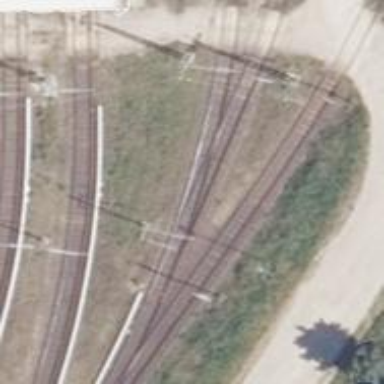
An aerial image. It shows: Railway switch.